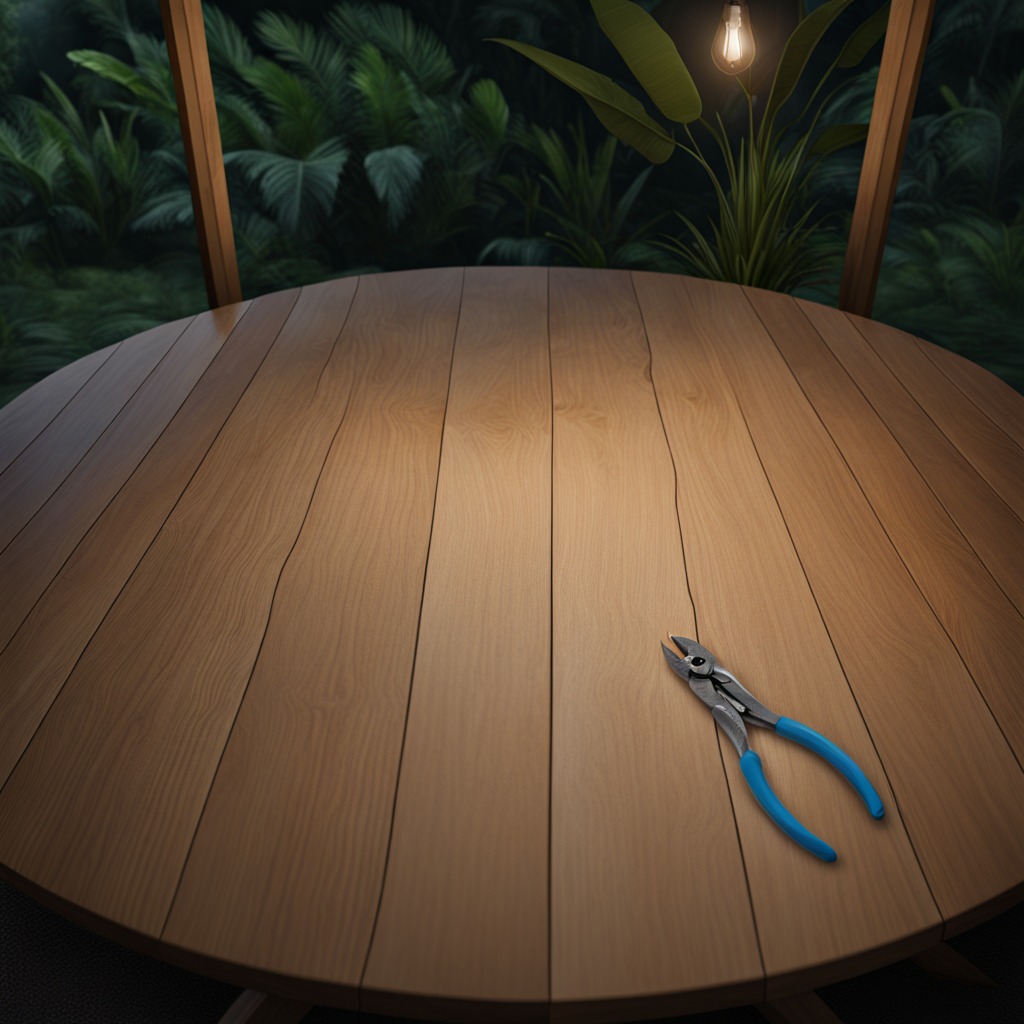
A plier lying on a wooden table inside a jungle field workshop tent at night.